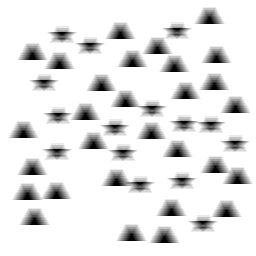
Squares: 0
Triangles: 29
Stars: 15
Total shapes: 44